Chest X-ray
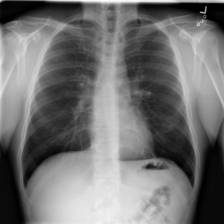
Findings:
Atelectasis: negative
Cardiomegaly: negative
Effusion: negative
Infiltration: negative
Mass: negative
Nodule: negative
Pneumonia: negative
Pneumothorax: negative
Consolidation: negative
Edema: negative
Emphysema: negative
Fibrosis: negative
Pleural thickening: negative
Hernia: negative